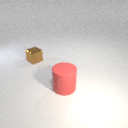
small brown metal cube behind large red rubber cylinder